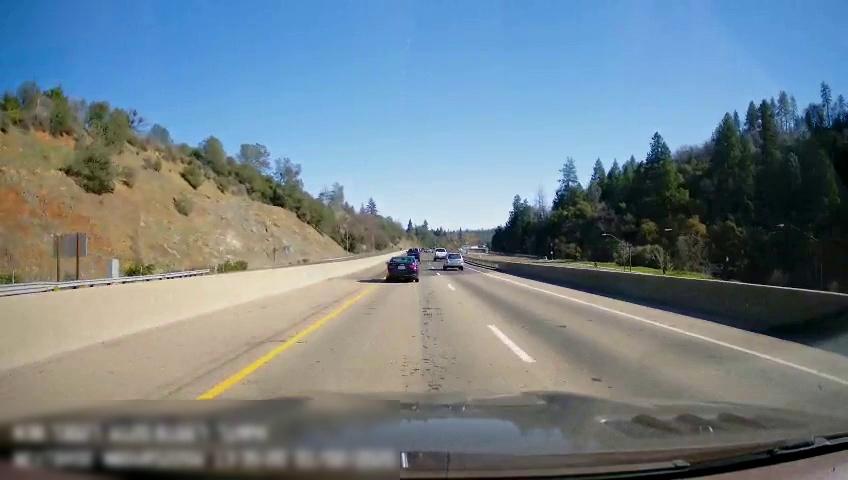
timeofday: Day
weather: Sunny
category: Drivable Space
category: Vehicles | Car
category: Vehicles | Truck
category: Vehicles | Car
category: Vehicles | Truck
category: Vehicles | SUV
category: Lanes | Current Lane
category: Lanes | Current Lane
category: Lanes | Alternate Lane